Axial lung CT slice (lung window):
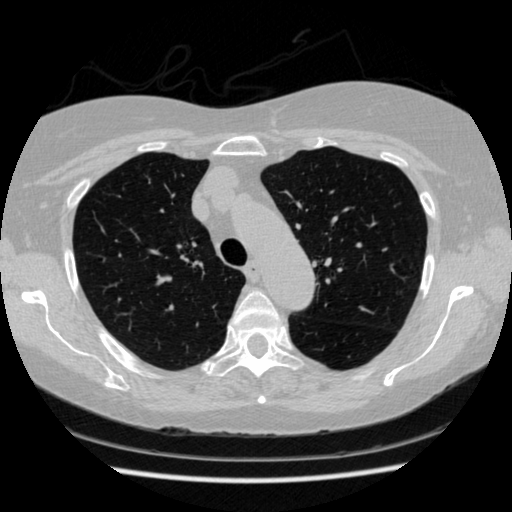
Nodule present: no